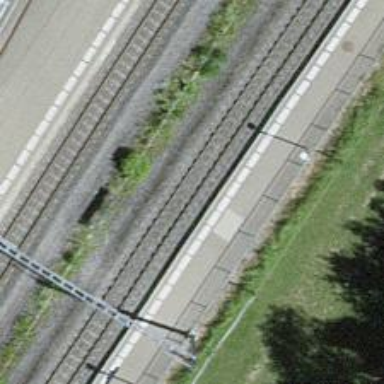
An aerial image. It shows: Light rail stop with public transport stop position along the railway.